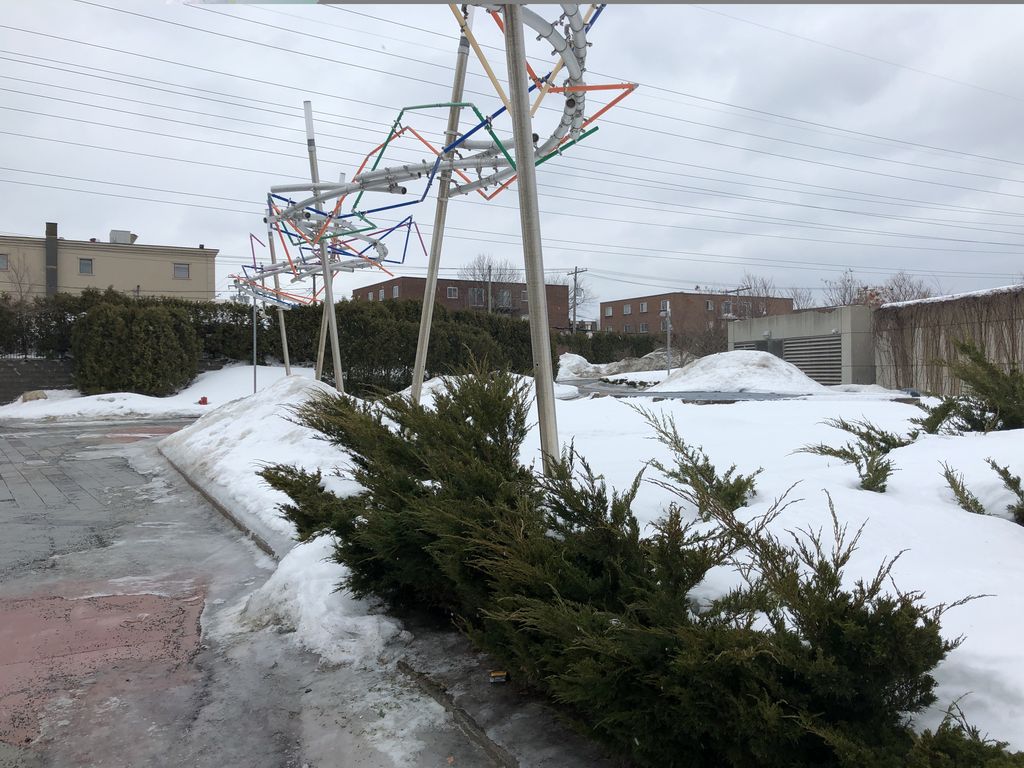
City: montreal